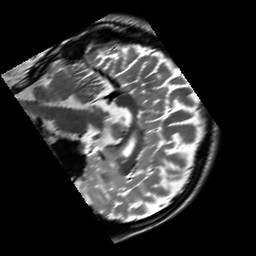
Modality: T2w
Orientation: sagittal
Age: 21
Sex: male
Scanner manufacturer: siemens
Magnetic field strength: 3 T
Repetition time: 7 s
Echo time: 0.09 s